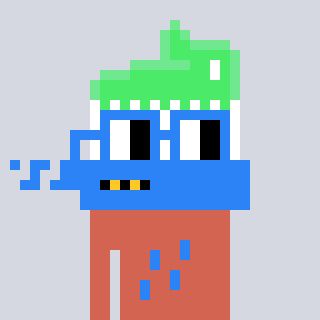
a pixel art character with square blue glasses, a toothbrush-shaped head and a peachy-colored body on a cool background